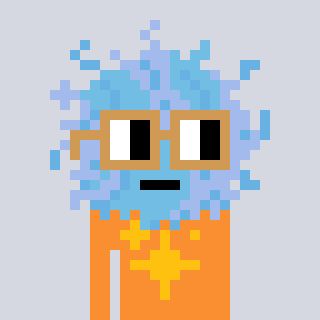
a pixel art character with square brown glasses, a lint-shaped head and a orange-colored body on a cool background